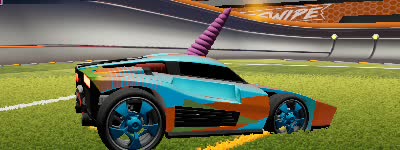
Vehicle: breakout